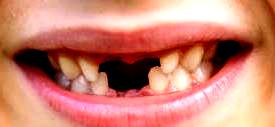
Condition: hypodontia